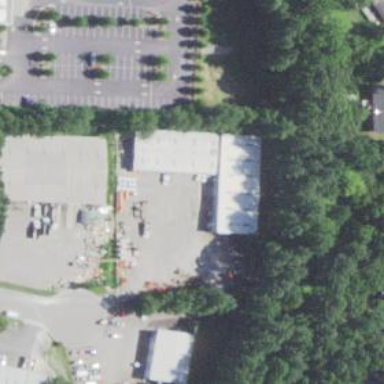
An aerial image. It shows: Commercial building.